Question: i have used this that generates jar contains only and but
can any one please tell me how can i resolve this problem.Is the problem due pom file.What should i mension in pom to get.

thank you
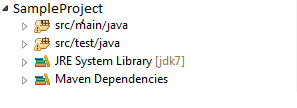
Answer: You can use..
'''
mvn clean install -DskipTests
'''
I think you don't have dependency package plugin. Add this in your pom.xml
'''
<plugin>
<artifactId>maven-assembly-plugin</artifactId>
<executions>
<execution>
<phase>package</phase>
<goals>
<goal>single</goal>
</goals>
</execution>
</executions>
<configuration>
<descriptorRefs>
<descriptorRef>jar-with-dependencies</descriptorRef>
</descriptorRefs>
</configuration>
</plugin>
'''